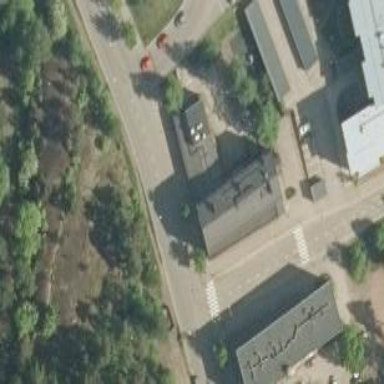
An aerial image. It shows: Public building.